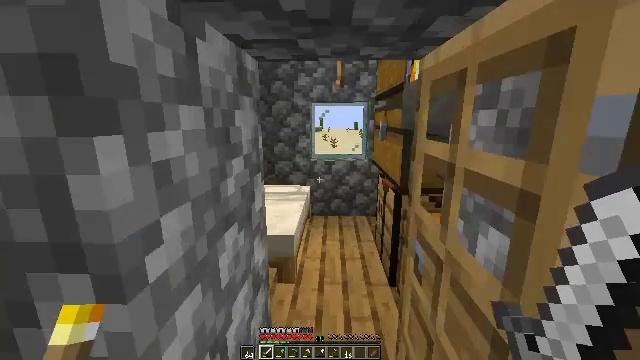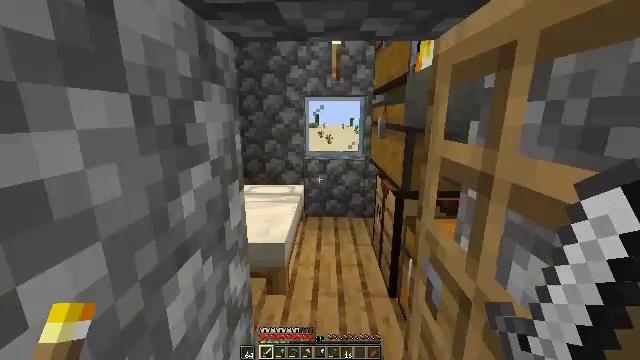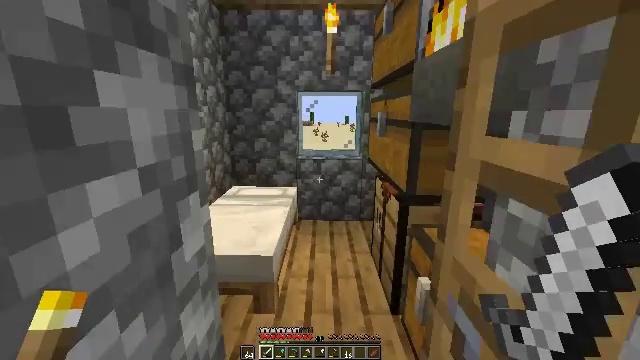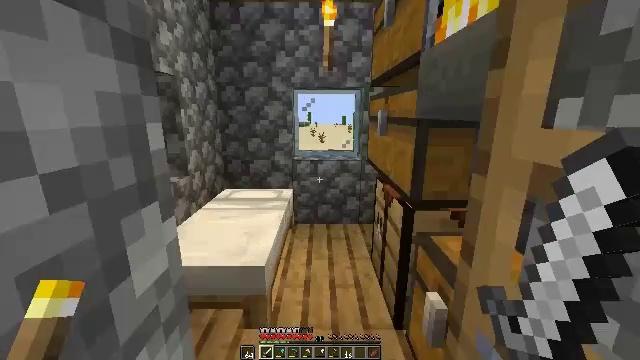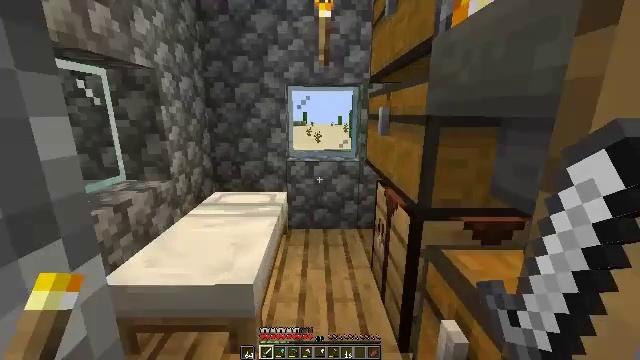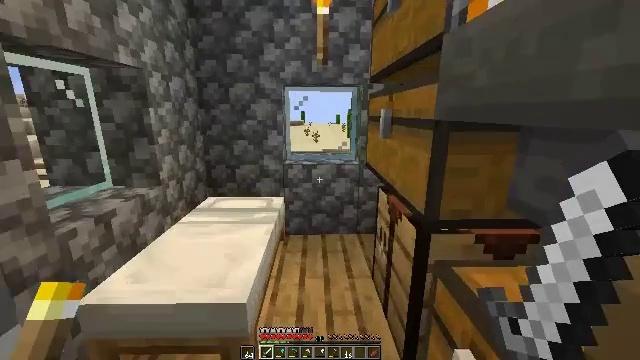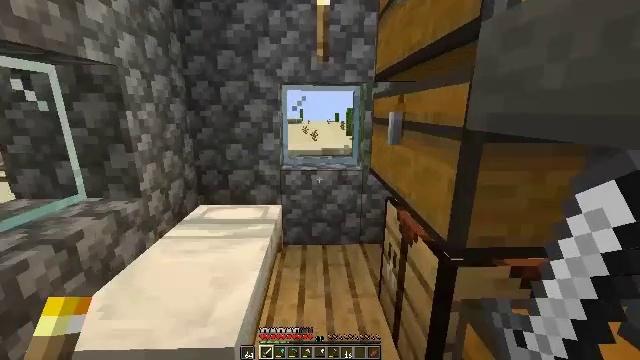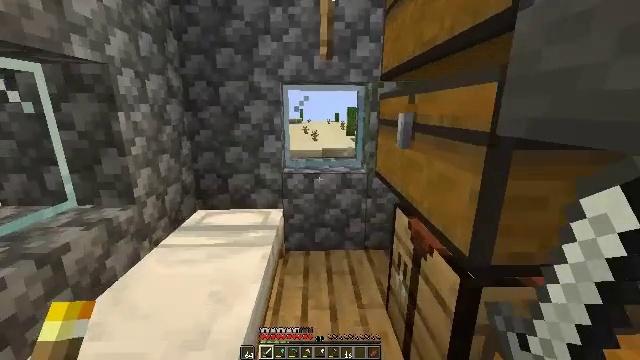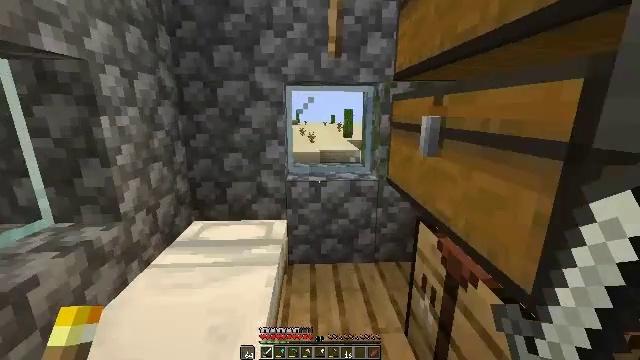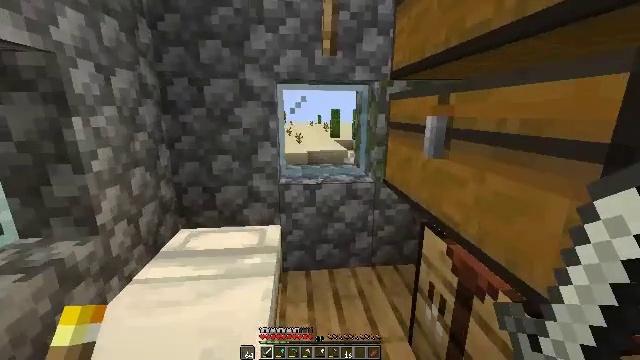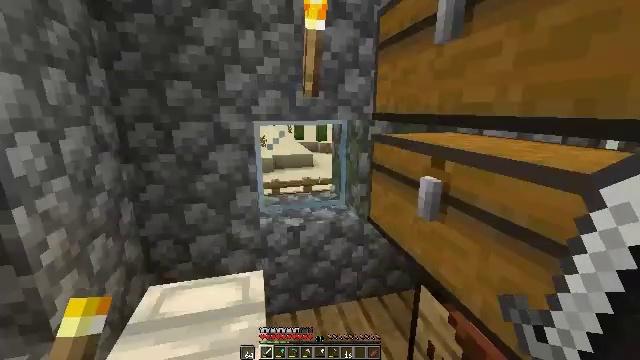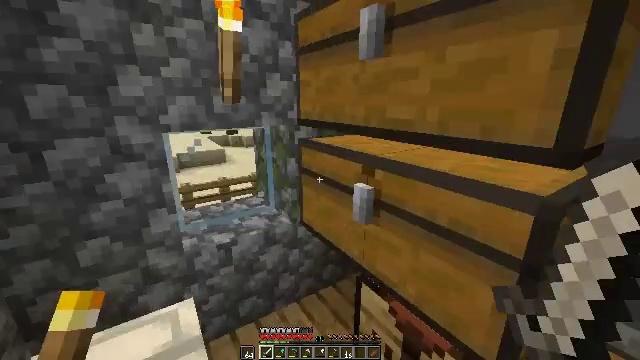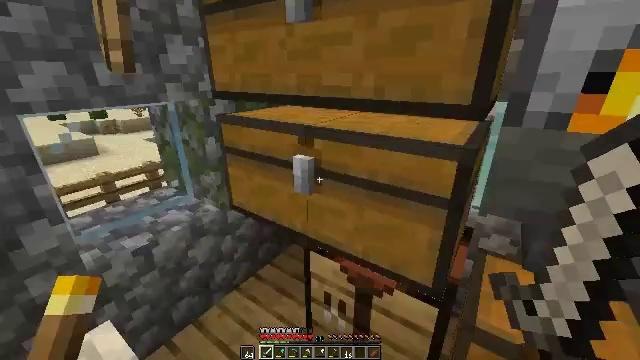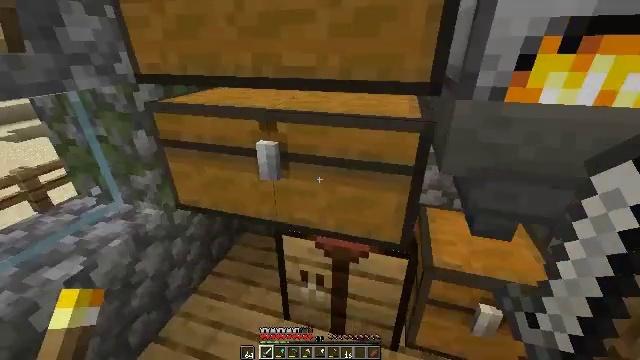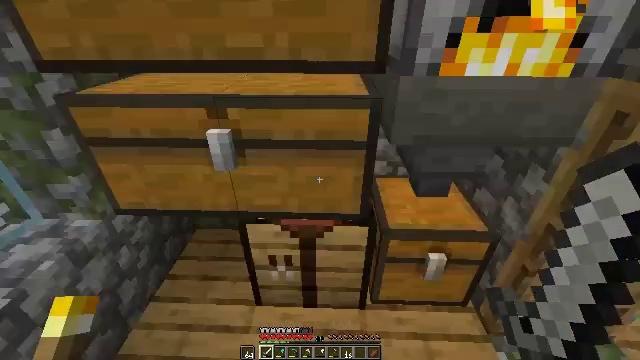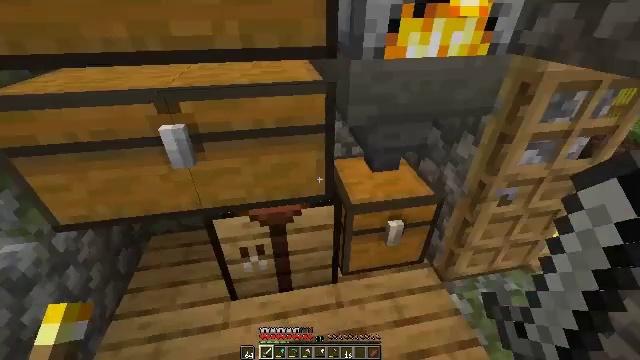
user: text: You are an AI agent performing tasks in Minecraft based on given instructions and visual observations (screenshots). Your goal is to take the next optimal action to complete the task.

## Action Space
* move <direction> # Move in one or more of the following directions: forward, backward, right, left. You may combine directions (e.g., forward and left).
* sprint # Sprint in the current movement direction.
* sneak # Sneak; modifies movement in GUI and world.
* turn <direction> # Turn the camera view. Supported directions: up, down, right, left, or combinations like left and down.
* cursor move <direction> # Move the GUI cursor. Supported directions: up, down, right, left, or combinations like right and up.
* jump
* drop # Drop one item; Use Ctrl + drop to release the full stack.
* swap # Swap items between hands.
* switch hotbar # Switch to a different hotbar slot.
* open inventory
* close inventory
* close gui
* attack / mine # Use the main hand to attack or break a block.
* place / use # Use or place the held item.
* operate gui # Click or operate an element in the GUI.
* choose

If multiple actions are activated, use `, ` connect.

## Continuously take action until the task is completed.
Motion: motion action
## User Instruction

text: Craft a stone button using one stone block.
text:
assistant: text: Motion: move forward, turn right
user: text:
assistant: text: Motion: move forward, turn right
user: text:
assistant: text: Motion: move forward
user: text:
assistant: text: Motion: move forward
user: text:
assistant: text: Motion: move forward
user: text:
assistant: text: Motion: move forward
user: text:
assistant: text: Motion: move forward and move left
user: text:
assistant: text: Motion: move forward and move left
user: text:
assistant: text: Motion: move forward and move left, turn right
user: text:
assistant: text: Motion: move forward and move left, turn right
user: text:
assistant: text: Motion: move left, turn right and down
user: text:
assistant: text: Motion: move left, turn right and down
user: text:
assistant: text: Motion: move left, turn right and down
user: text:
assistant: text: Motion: move back and move left, turn right and down
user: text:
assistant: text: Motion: move back and move left, turn right and down
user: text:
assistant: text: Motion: move back, turn right
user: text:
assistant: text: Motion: move back, turn right
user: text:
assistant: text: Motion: move back
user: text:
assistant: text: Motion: move back
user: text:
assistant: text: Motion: move back
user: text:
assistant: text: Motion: move back, turn up
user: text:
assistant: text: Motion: move back, turn up
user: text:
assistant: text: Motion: move back, turn right and up
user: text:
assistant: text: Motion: move back, turn right
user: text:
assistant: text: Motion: turn right
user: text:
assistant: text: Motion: turn right
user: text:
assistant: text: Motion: turn right and down
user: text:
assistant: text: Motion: turn right and down
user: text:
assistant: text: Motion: no_op
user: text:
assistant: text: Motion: no_op